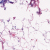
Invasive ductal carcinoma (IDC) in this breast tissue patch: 0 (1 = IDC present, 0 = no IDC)